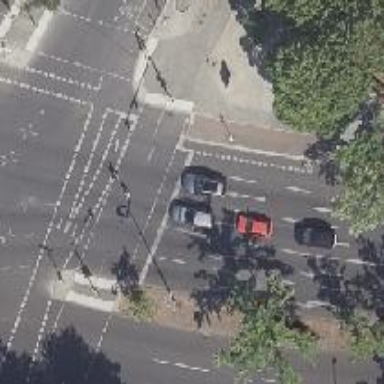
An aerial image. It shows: Road crossing with traffic signals.